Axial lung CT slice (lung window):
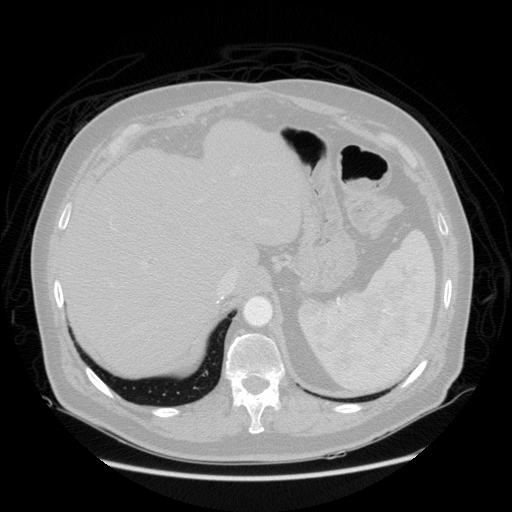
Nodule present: no